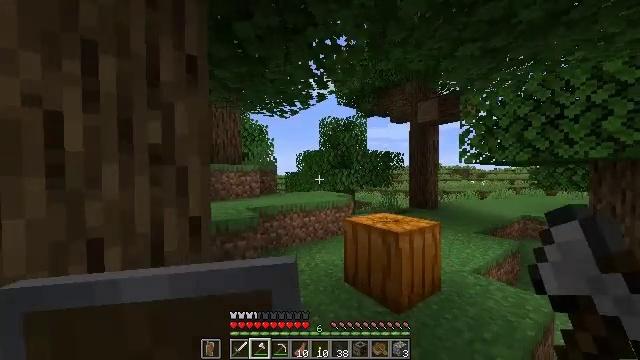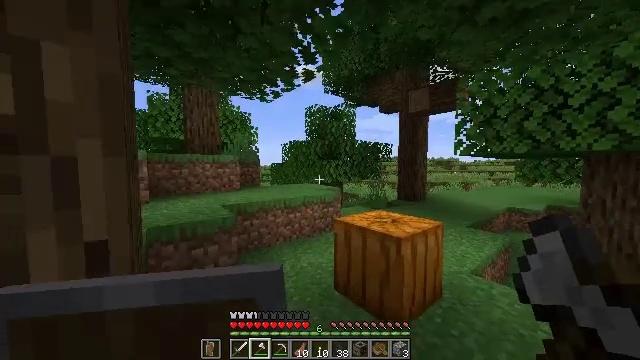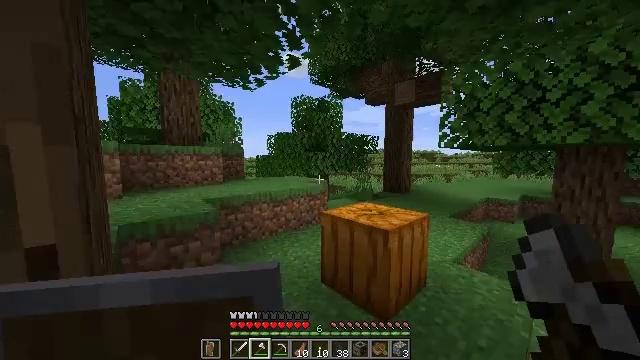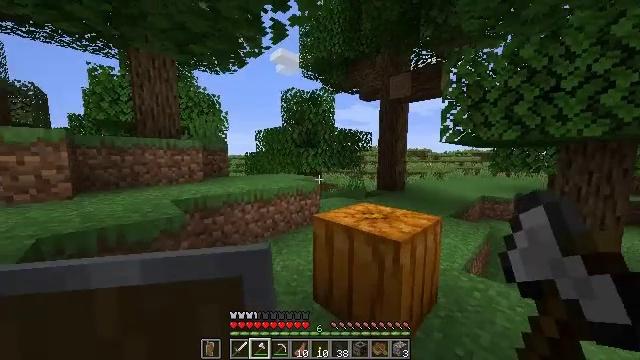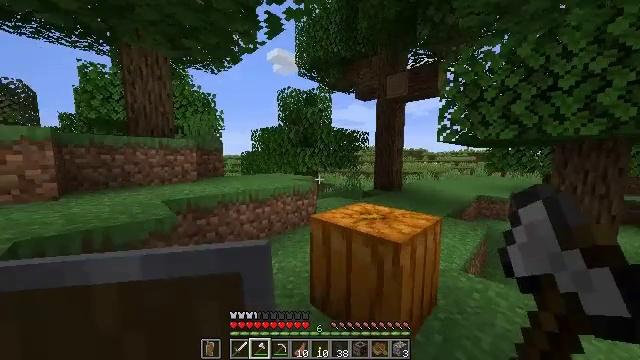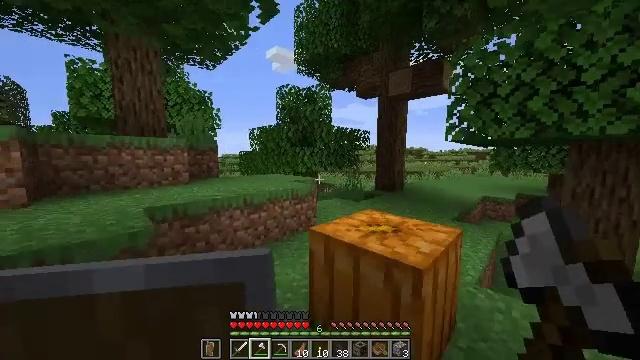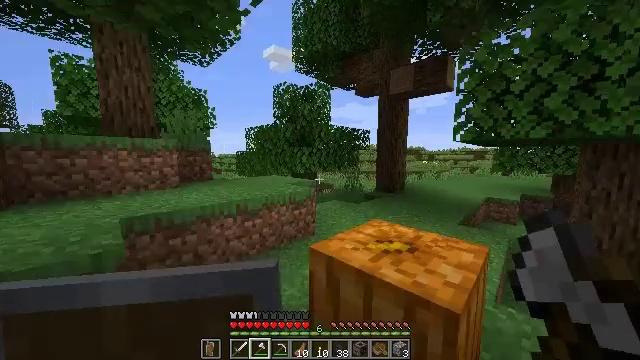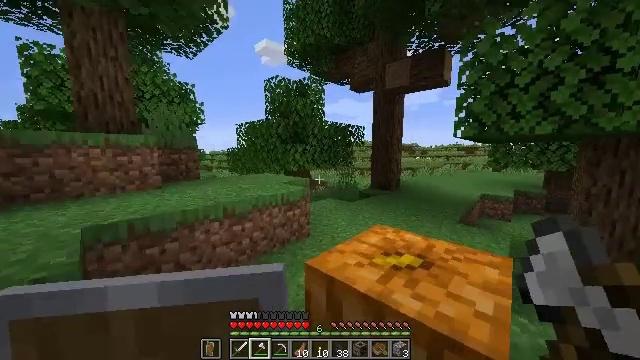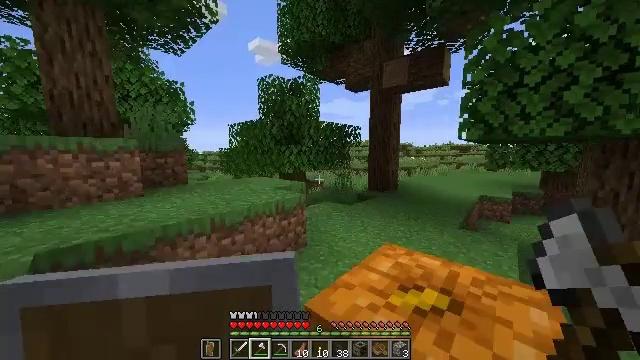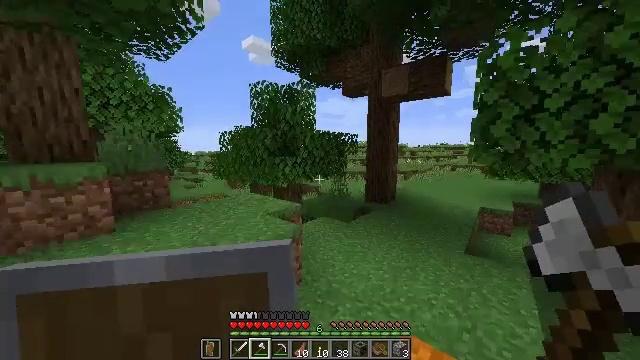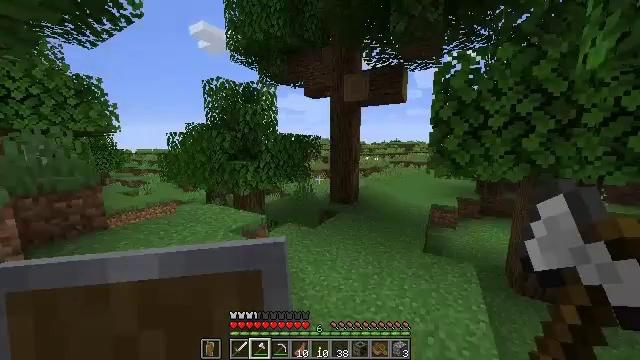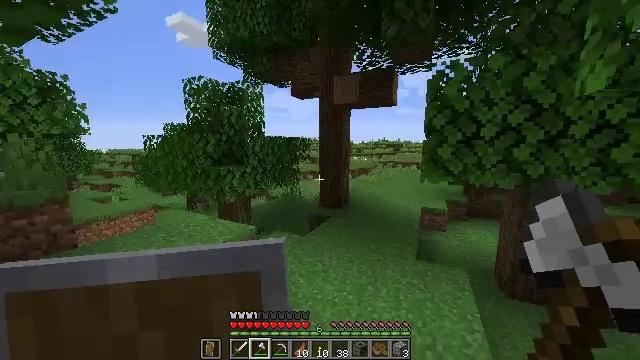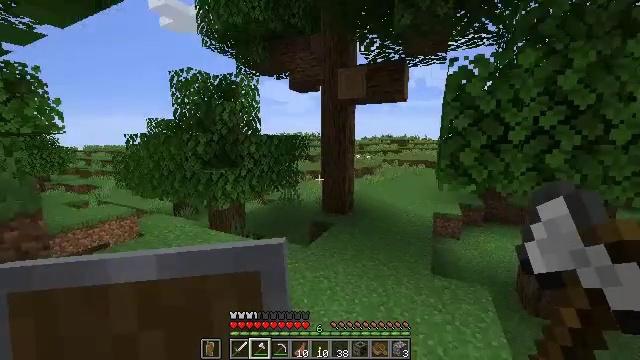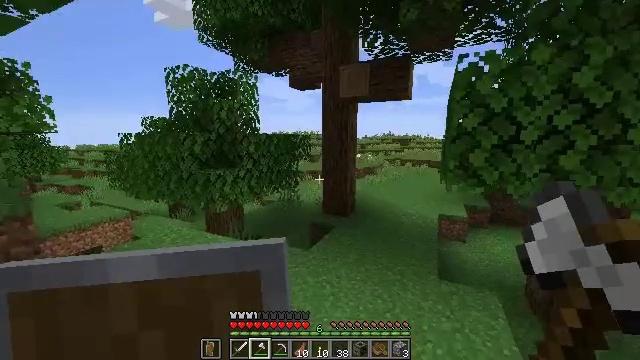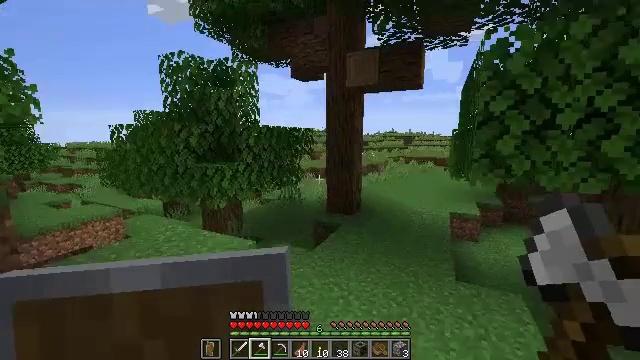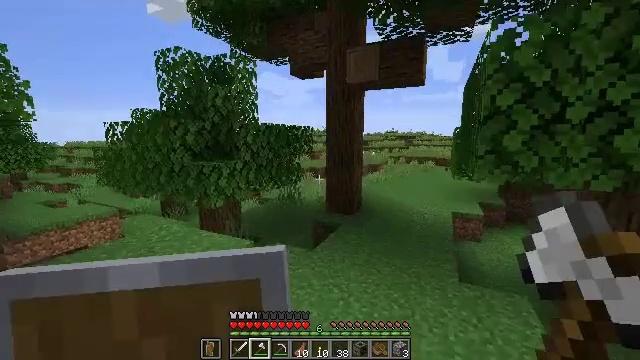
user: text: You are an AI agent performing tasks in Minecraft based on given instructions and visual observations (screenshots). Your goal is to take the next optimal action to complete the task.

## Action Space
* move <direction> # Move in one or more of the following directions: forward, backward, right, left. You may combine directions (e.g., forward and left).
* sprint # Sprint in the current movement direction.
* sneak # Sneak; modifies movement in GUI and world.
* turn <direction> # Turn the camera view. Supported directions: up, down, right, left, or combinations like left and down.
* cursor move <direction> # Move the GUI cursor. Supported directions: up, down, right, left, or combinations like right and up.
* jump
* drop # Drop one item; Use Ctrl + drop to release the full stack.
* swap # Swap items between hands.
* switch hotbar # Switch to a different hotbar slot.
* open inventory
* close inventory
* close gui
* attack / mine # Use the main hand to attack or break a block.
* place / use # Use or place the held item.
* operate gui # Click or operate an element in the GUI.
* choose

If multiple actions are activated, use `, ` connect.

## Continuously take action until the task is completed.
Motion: motion action
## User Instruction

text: Harvest sugar cane from the plant.
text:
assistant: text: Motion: move forward, turn right and down
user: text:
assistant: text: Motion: move forward, turn right and down
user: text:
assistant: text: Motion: move forward, turn right
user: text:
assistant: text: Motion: move forward
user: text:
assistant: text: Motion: move forward
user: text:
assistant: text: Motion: move forward
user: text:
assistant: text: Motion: move forward, turn right
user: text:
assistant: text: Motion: move forward, turn right, jump
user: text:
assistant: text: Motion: move forward, turn right, jump
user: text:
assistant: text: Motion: move forward, turn right and down, jump
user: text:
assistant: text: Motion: move forward and move right, turn right, jump
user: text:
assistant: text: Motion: move forward and move right, jump
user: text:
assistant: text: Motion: move forward and move right
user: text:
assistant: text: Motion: move forward and move right
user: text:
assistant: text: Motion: move forward and move right
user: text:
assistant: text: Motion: move forward and move right
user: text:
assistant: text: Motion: move forward and move right, sprint
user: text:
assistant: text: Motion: move forward and move right, sprint
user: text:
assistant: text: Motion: move forward and move right, sprint, turn right and up
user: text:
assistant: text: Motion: move forward and move right, sprint, turn right and up
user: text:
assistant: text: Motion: move forward and move right, turn right and up
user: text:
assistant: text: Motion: move forward and move right, turn right
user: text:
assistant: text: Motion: move forward and move right
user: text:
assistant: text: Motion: move forward
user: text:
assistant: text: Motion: move forward
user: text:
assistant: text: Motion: move forward, jump
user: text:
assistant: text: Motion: move forward, jump
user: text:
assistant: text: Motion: move forward, jump
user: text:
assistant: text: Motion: move forward, jump
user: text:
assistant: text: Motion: move forward, jump